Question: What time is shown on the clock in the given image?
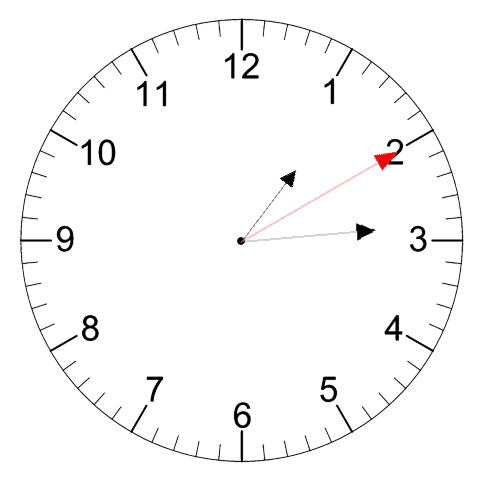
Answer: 01:14:10